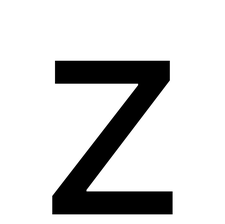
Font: Inter_Regular